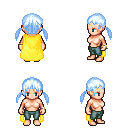
a pixel art fantasy rpg character, female body template, human, light skin, yellow cape, teal pants, white cyan twin-tailed hairstyle, bracelets, four views (front, back, left, right), 2x2 character sprite sheet, small pixel art, hard edges, no anti-aliasing